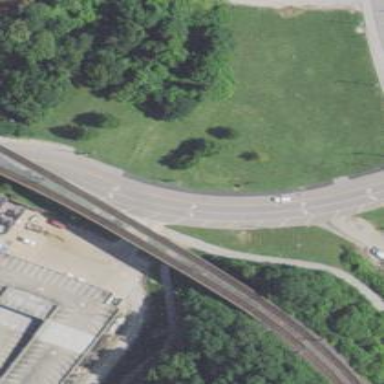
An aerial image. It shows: Bridge for light rail railway electrified with contact line.